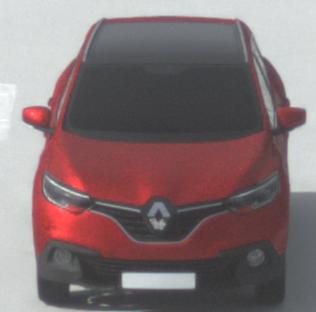
Make: Renault
Model: Kadjar ENERGY TCe 130
Detailed model: Kadjar
Model produced from: 2015/05
Model produced until: 2018/08
Doors: 5
Color: red
Road condition: dry road
Daytime: morning or afternoon
Contrast: low contrast